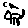
Label: cat